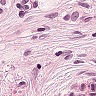
Metastatic tissue present: yes